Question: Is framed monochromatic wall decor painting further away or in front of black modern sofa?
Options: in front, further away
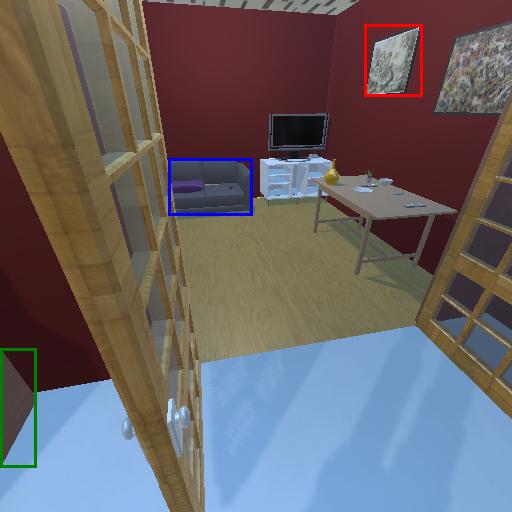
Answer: in front